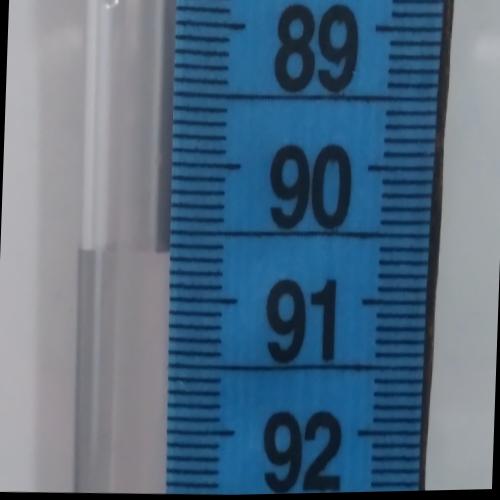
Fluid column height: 90.7 cm